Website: crate-barrel
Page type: newsletter-management
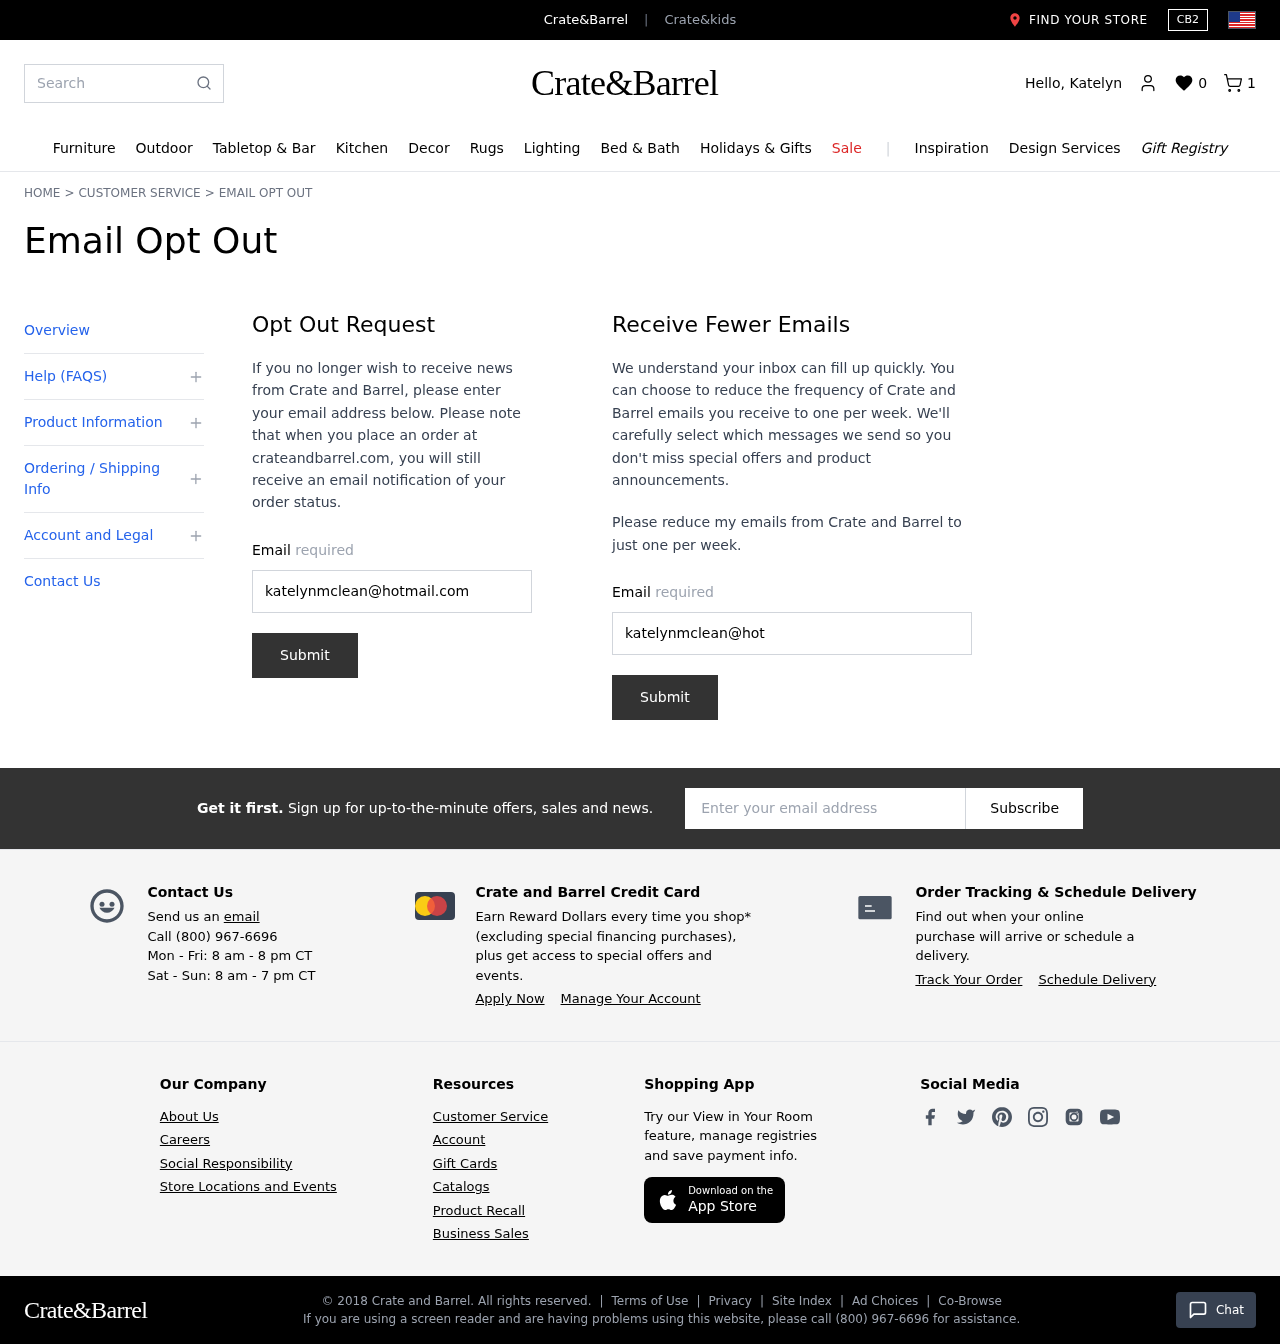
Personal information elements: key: PII_EMAIL
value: katelynmclean@hotmail.com
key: PII_EMAIL2
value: katelynmclean@hotmail.com
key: PII_EMAIL3
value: katelynmclean@hotmail.com
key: PII_FIRSTNAME
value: Katelyn
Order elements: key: ORDER_NUM_ITEMS
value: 1
Search elements: key: HEADER_SEARCH
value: Search
Other elements: key: WISHLIST_COUNT
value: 0